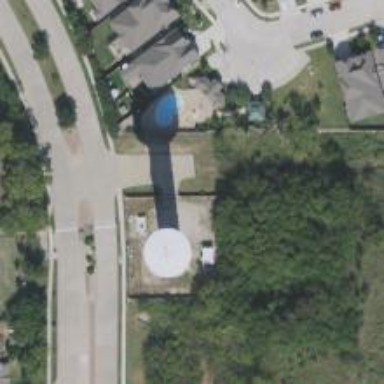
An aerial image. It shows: Water tower that is man-made.